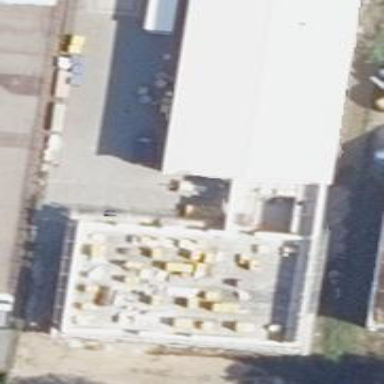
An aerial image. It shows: Industrial building.